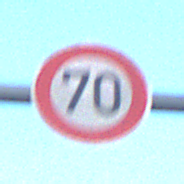
Verkehrszeichen: Geschwindigkeit70
Umgebung: Outdoor, Nature
Tageszeit: SunriseSunset
Wetter: PartlyCloudy
Licht: Natural
Jahreszeit: NotSpecified
Kontrast: MediumContrast